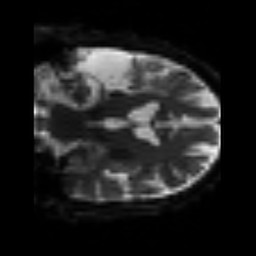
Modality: sbref
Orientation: coronal
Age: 58
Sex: male
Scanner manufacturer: siemens
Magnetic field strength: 3 T
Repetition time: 3.2 s
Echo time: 0.081 s